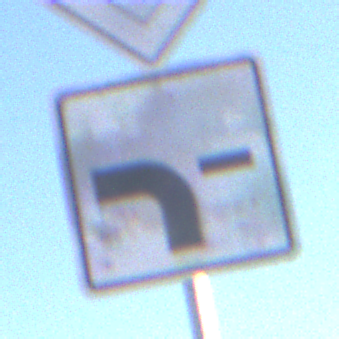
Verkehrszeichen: VerlaufVorfahrtsstrasse6
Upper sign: Vorfahrtsstrasse
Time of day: MorningAfternoon
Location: Outdoor (Nature)
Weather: Clear
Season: NotSpecified
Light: Natural